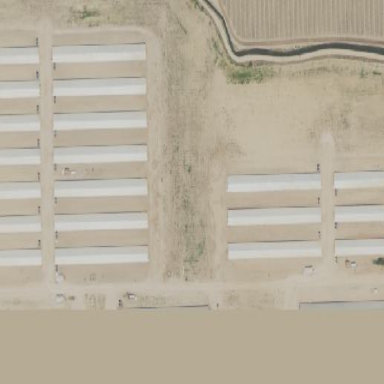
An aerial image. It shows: Farmyard area.